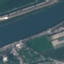
Land use / land cover class: River